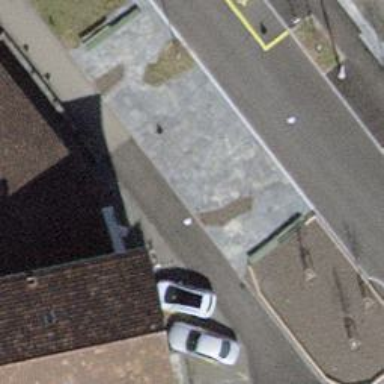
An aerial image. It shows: Bicycle parking area with wall loops.